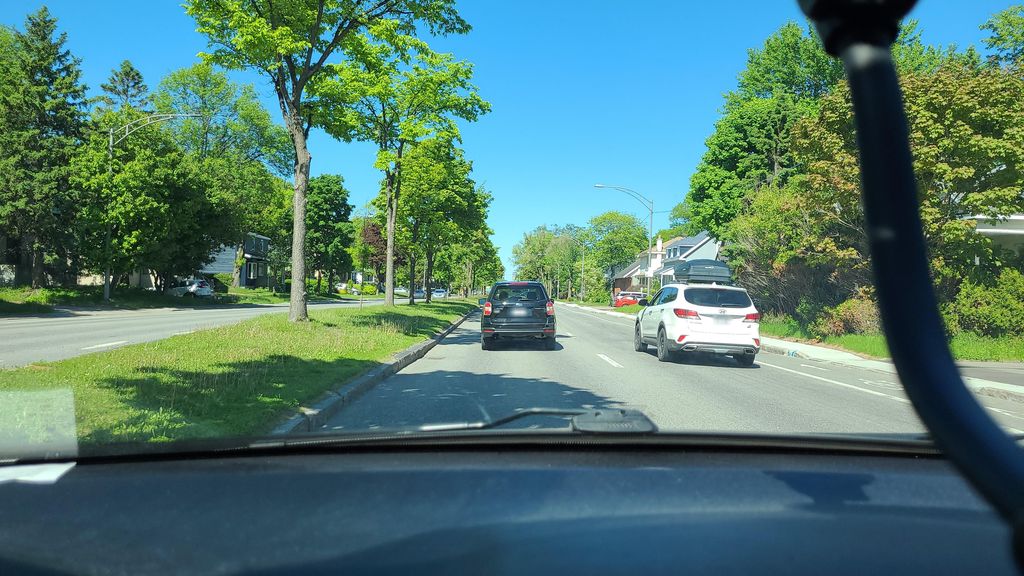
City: quebec_city